Question: I am adding a div dynamically.It contains random amount of data that sometimes spreads over more than one lines. Problem is that it becomes conj-gusted in that case.
'Sample'

in other words, i want to increase the line spacing of that label.
Here is code i am adding 'label'
'''
var m=0;
var ttp = document.getElementById("T_" + (m + 1));
var LH = document.createElement('label');
LH.id = "H_" + element_name + "_" + (m + 1);
var pp = document.createElement('p');
pp.innerHTML = "<br>" + element_name;
LH.appendChild(pp);
ttp.appendChild(LH);
'''
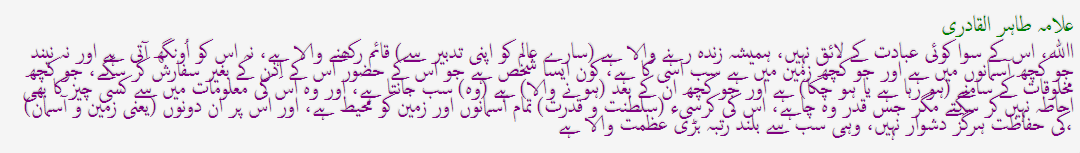
Answer: You can able to add styles for a particular element at the time of creating. you can assign your styles here: 'obj.style.cssText'
'''
var LH = document.createElement('label');
//Code for set line height
LH.style.lineHeight = "15px";
LH.id = "H_" + element_name + "_" + (m + 1);
'''